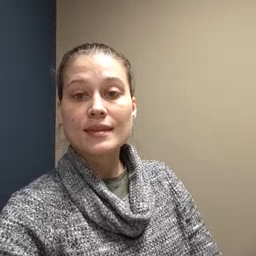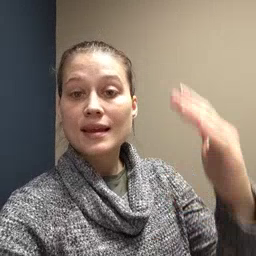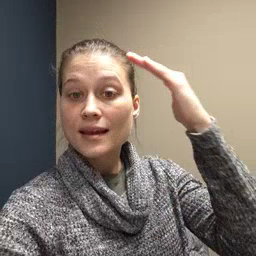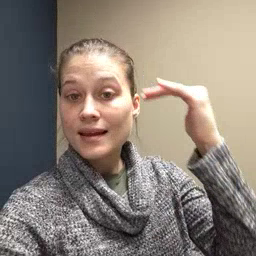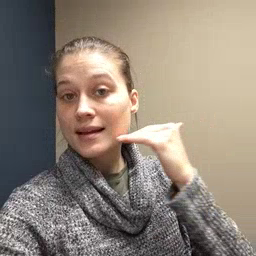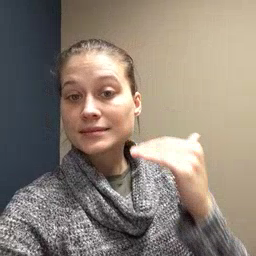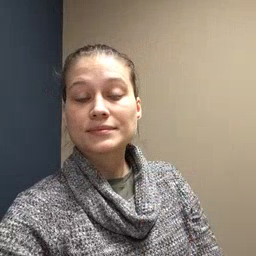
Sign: head